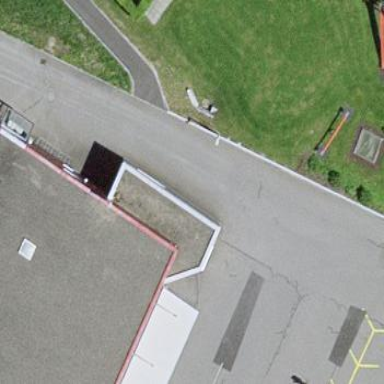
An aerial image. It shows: Building with flat grey roof.